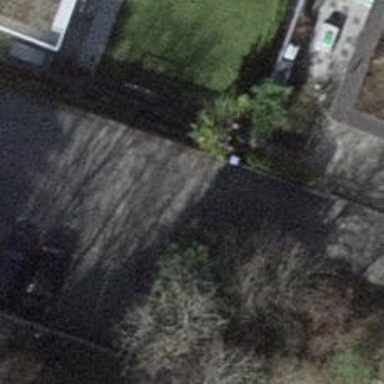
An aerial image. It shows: Asphalt road in residential area.